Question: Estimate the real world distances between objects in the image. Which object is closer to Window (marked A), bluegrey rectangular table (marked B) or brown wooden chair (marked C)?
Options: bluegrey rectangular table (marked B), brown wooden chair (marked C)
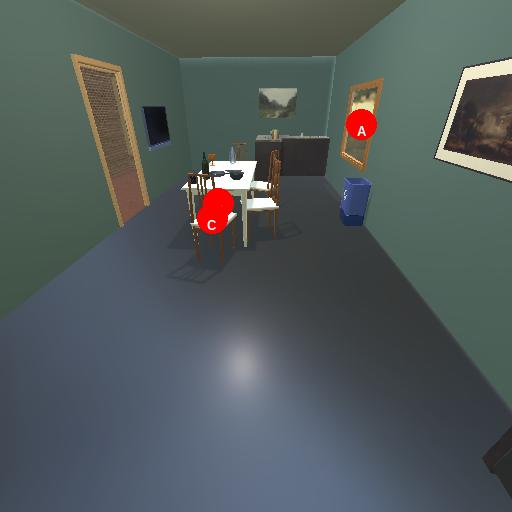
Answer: bluegrey rectangular table (marked B)